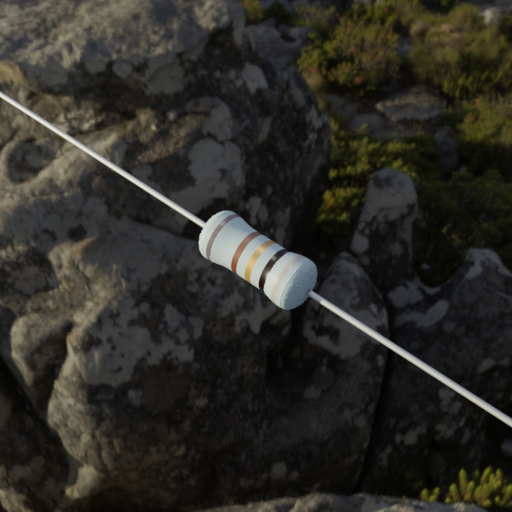
Resistor colour bands (in order): gray, brown, gold, black, silver